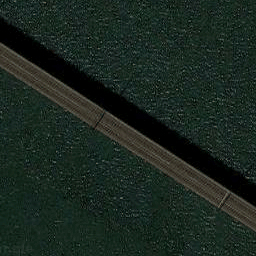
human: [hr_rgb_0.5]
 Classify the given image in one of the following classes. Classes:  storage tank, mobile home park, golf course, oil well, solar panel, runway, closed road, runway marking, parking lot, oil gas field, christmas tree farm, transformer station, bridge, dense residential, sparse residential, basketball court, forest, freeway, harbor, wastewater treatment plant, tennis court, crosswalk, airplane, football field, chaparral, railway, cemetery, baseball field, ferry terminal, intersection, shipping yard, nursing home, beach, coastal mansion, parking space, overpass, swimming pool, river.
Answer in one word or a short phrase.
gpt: bridge